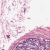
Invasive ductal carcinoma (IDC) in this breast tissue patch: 0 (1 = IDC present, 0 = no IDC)